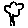
Label: tree